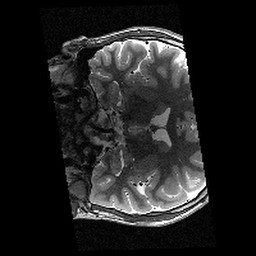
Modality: T2w
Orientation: coronal
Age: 11
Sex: male
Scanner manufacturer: siemens
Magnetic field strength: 3 T
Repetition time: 9.23 s
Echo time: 0.067 s